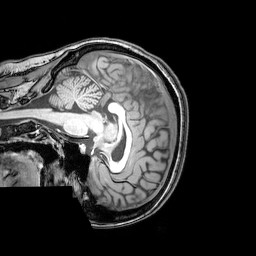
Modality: T1w
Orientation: sagittal
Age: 24
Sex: female
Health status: healthy
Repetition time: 0.081 s
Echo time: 0.037 s